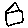
Label: house